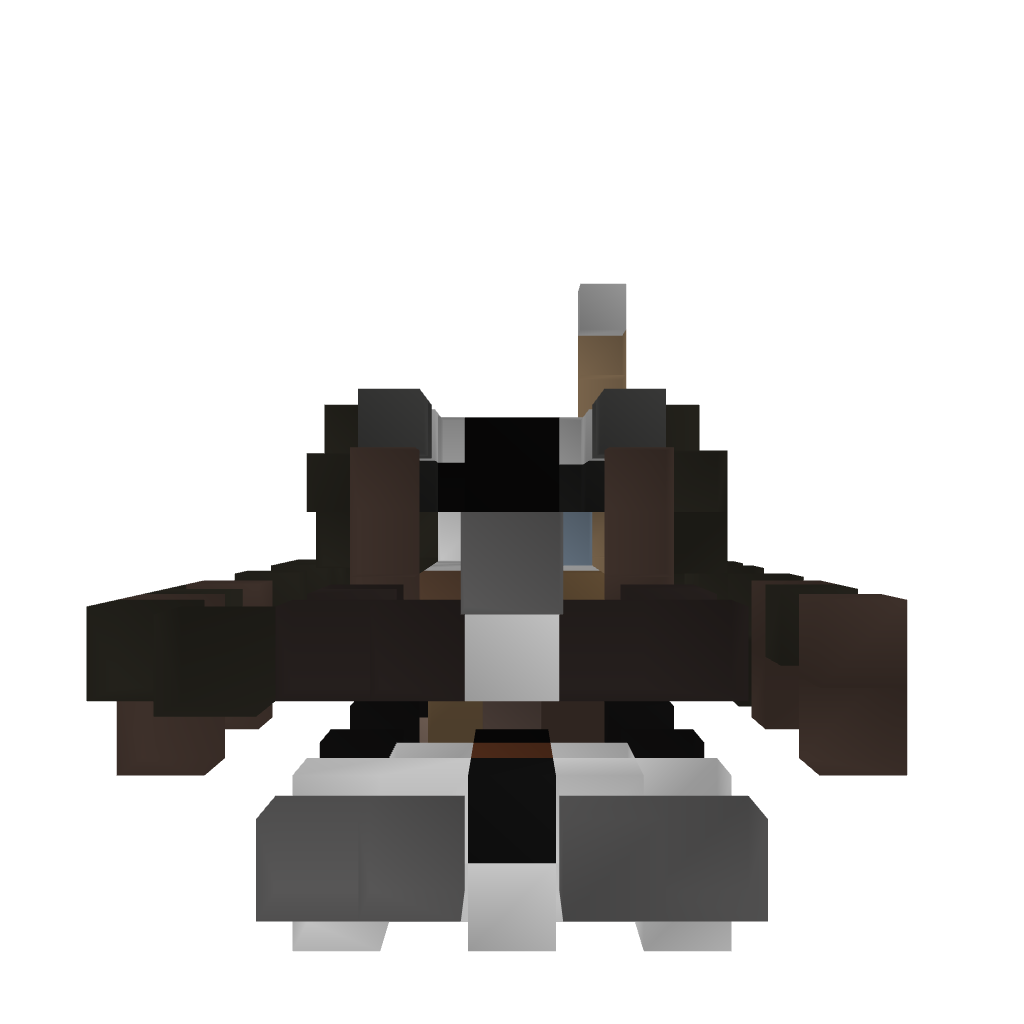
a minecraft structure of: US Navy PBR